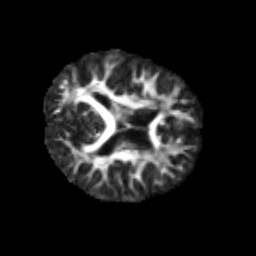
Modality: FA
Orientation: axial
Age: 6
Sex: male
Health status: healthy